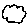
Label: cloud